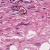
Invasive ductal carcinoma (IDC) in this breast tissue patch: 0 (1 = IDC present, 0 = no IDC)